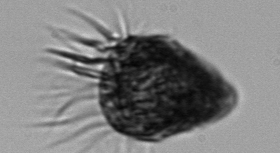
Label: Strombidium_morphotype2